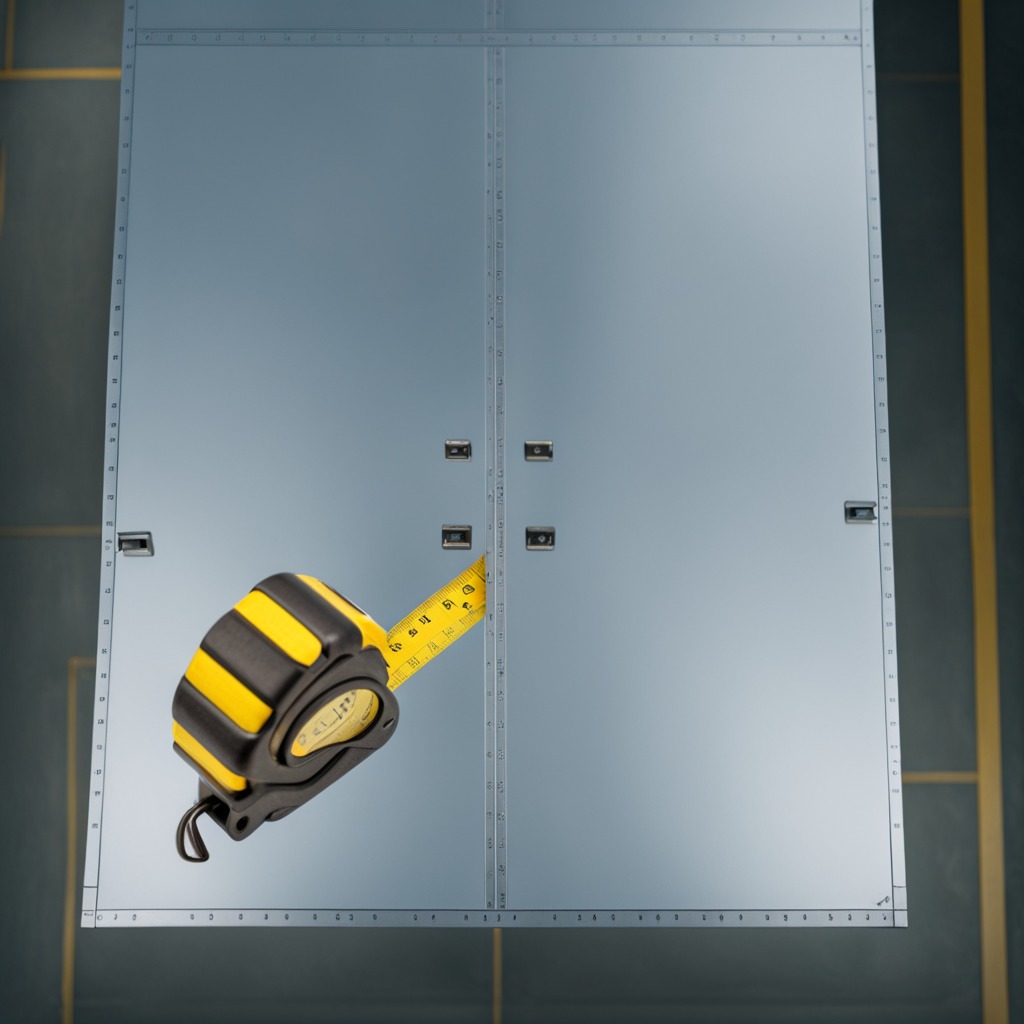
A measuring tape is lying on the toolbox surface.